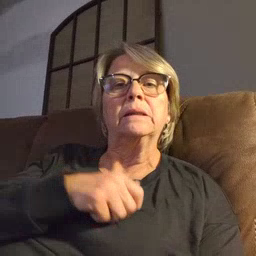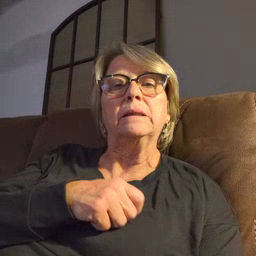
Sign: elephant